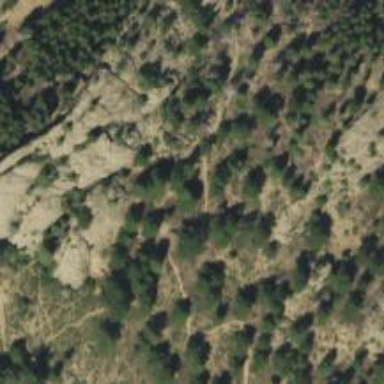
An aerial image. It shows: Path leading to Climbing Area.